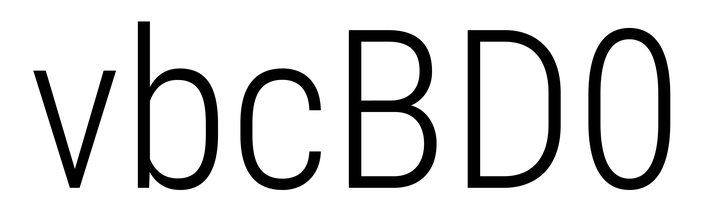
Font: Roboto_Condensed_Light